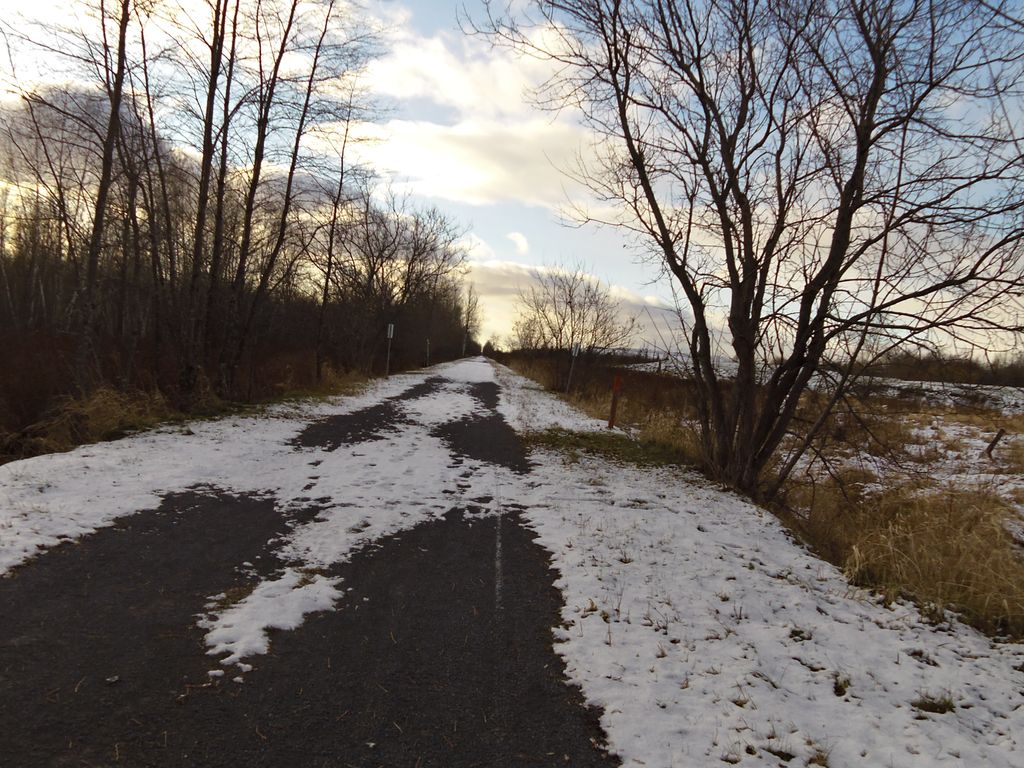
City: ottawa-gatineau